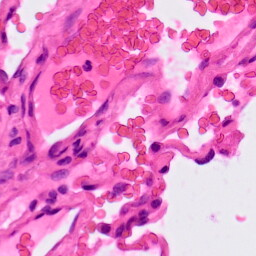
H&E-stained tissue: Lung